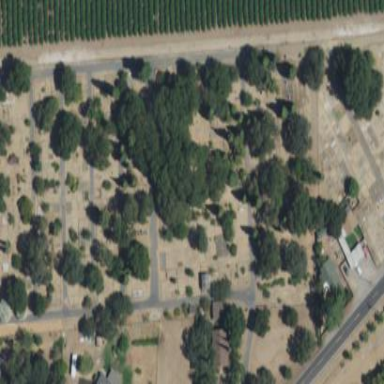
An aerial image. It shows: Cemetery.